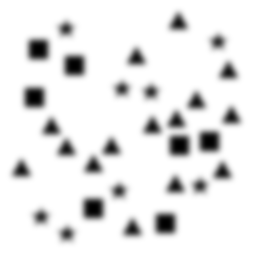
Squares: 7
Triangles: 15
Stars: 8
Total shapes: 30